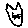
Label: cat